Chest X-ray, PA view. Patient: 20 years old, sex F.
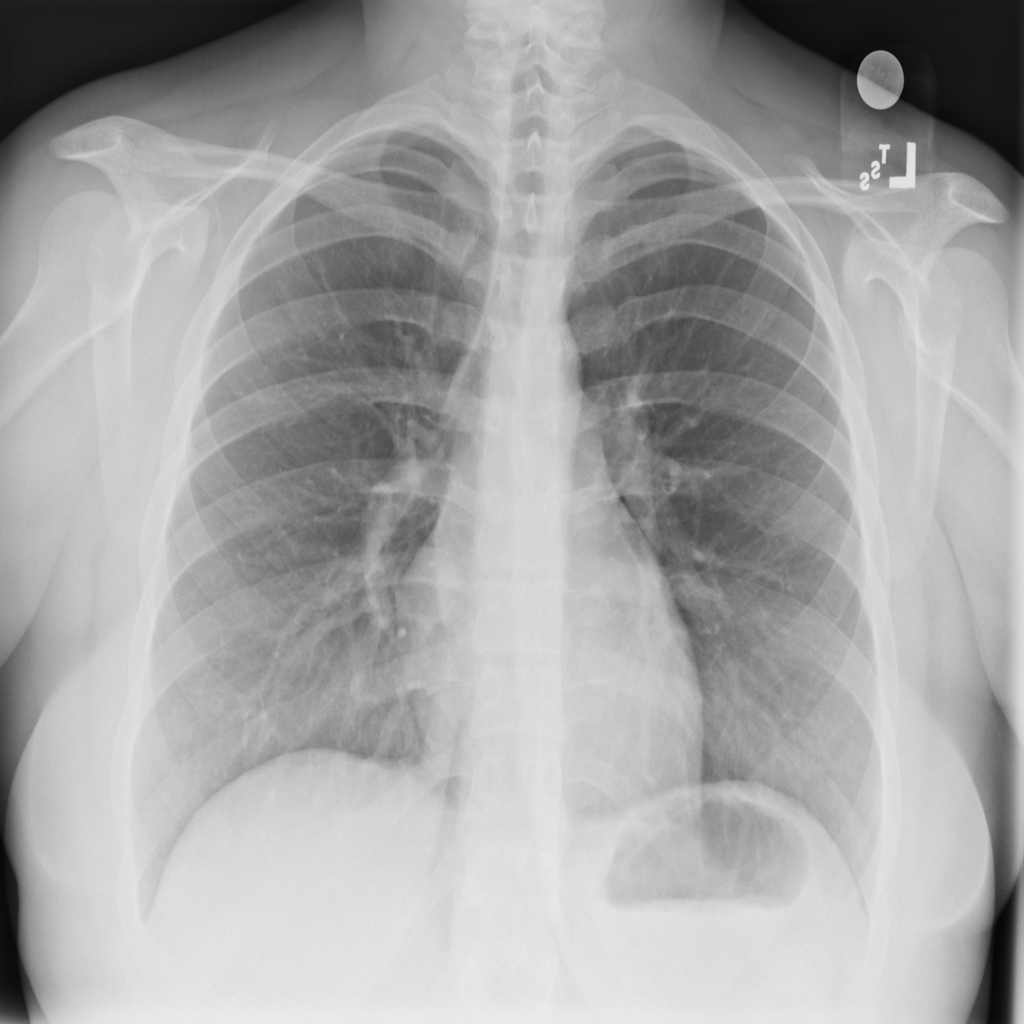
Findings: No Finding